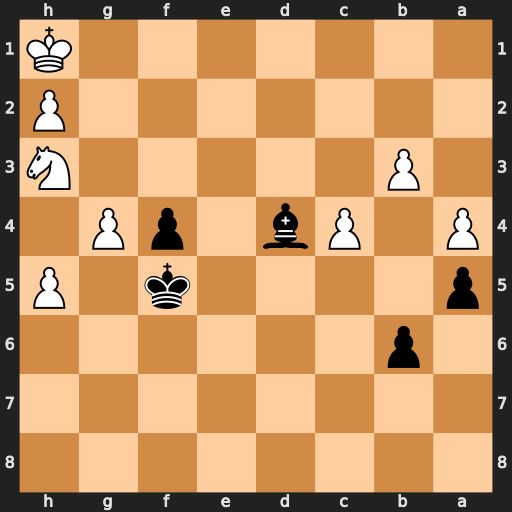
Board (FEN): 8/8/1p6/p4k1P/P1Pb1pP1/1P5N/7P/7K
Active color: b
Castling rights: -
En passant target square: -
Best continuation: Kxg4 Ng1 f3